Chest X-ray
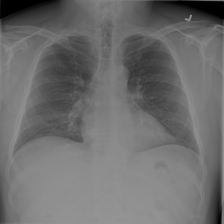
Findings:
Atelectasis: negative
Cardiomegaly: negative
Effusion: negative
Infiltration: negative
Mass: negative
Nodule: negative
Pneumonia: negative
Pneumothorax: negative
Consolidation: negative
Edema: negative
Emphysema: negative
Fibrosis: negative
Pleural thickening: negative
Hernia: negative